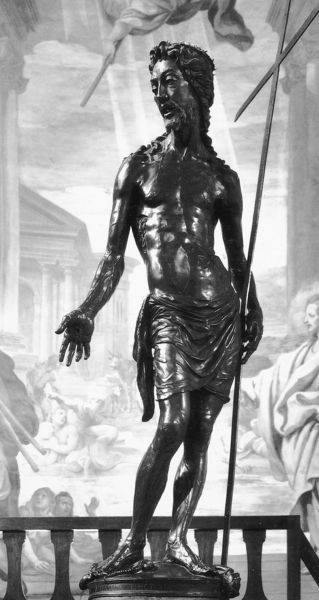
Titel: Der auferstandene Christus
Künstler: Il Vecchietta
Standort: Siena, S. Maria della Scala (EU - I - Toskana)
Schlagwörter: gemälde, hand, mann, wunde, hintergrund, profil, schwarz, weiss, tuch, zaun, bart, arme, augen, gesicht, sockel, kirche, figur, haare, stehend, krone, locken, skulptur, statue, beine, schürze, treppe, sprechen, muskeln, wandgemälde, metall, geländer, bronze, nägel, zeigen, oberkörper, foto, oben, messing, lendentuch, kreuz, balustrade, strahlen, kranz, christus, jesus, jesus christus, griechisch, krieger, tempel, speer, spielbein, standbein, dornenkrone, lenden, auferstehung, staue, mager, sagen, skuptur, skulptut, trwppe